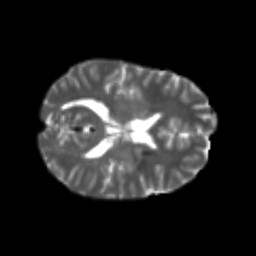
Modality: T2w
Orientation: axial
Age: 21
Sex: female
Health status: healthy
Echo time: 0.074 s